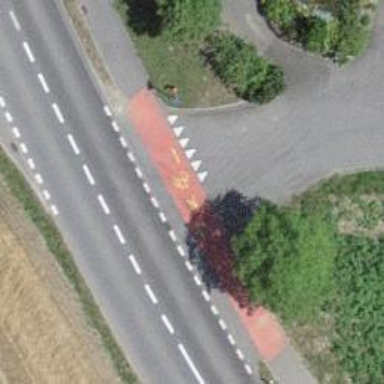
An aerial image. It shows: Marked crossing with red surface color and surface markings.